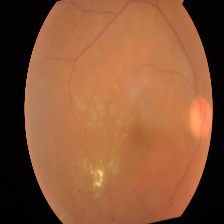
Diabetic retinopathy grade: Proliferative DR